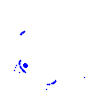
Particle: electron